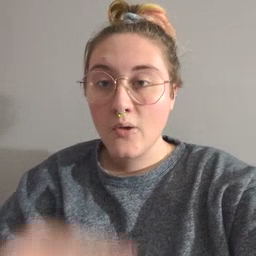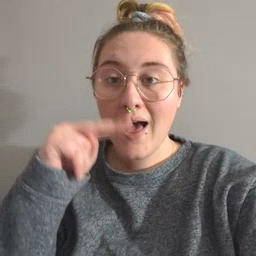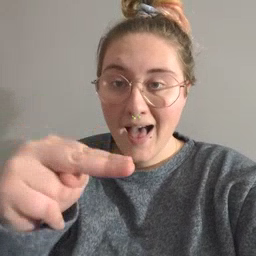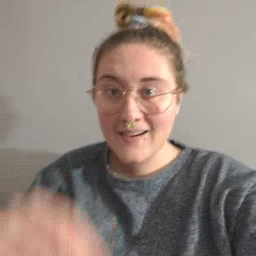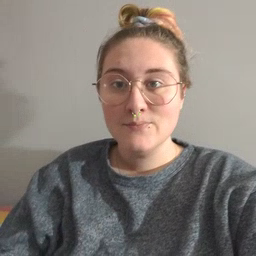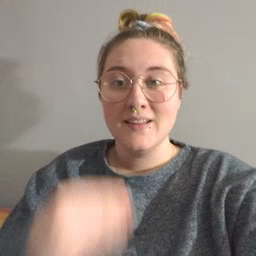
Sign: ride